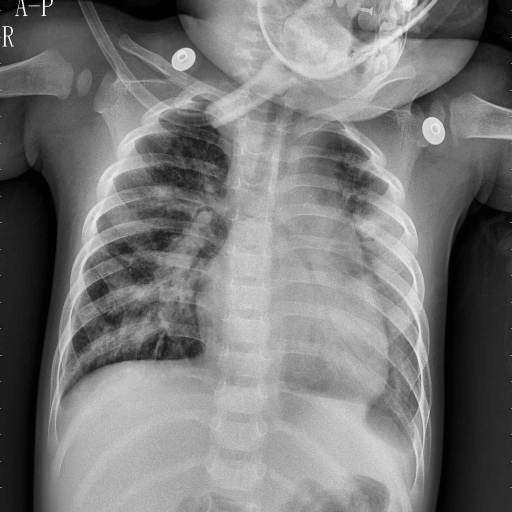
Finding: PNEUMONIA